Question: i am trying to add objects from my model into my CBV, i have a model created so i am trying to pass them to my views, but its not working,tho i have 2 classes created which are Pricing and Pricingservice, i want an inline for a field in Pricingservice which i did, but i dont know how to add both to my view in CBV in the view so as to access them in my template, here is my code below, kindly help me out because i have been battling with this for days, thanks
## model.py
'''
class Pricing(models.Model):
plans = models.CharField(max_length=250)
amount = models.CharField(max_length=250)
services = models.CharField(max_length=250)
def __str__(self):
return self.plans
class Pricingservice(models.Model):
pricing = models.ForeignKey(Pricing, default=None, on_delete=models.CASCADE)
services = models.CharField(max_length=250)
def __str__(self):
return self.pricing.plans
'''
## admin.py
'''
class PricingserviceAdmin(admin.StackedInline):
model = Pricingservice
@admin.register(Pricing)
class PricingAdmin(admin.ModelAdmin):
inlines = [PricingserviceAdmin]
class Meta:
model = Pricing
'''
## views.py
'''
class HomePageView(TemplateView):
template_name = 'pages/home.html'
def get_context_data(self, **kwargs):
context = super(HomePageView, self).get_context_data(**kwargs)
context['Pricing'] = Pricing.objects.all()
return context
'''
## template.html
'''
<div class="row">
{% for p in Pricing %}
<div class="col-md-3 ftco-animate">
<div class="pricing-entry pb-5 text-center">
<div>
<h3 class="mb-4">{{ p.plans }}</h3>
<p><span class="price">#{{ p.amount }}</span> <span class="per">/ Month</span></p>
</div>
<ul>
<li>{{ p.services }}</li>
</ul>
<p class="button text-center"><a href="#" class="btn btn-primary px-4 py-3">Get Offer</a></p>
</div>
</div>
{% endfor %}
</div>
'''
[
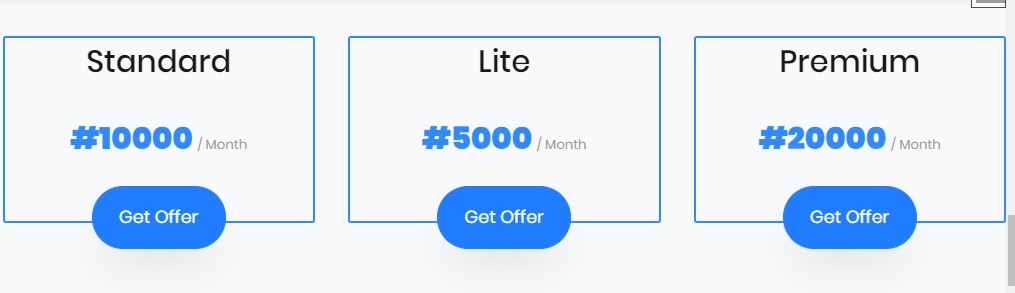
Answer: Try this solution:
'''
class HomePageView(ListView):
model = Pricing
template_name = 'pages/home.html'
'''
And then try this template:
'''
{% for pricing in object_list %}
{{pricing.plans}}<br>
{% for service in pricing.pricingservice_set.all %}
{{ service.services }}<br>
{% endfor %}
{% endfor %}
'''
Please add some styling yourself. :)